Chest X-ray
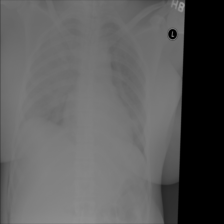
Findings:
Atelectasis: negative
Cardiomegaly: negative
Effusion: negative
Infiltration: negative
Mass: negative
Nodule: negative
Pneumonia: negative
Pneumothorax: positive
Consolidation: negative
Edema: negative
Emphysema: negative
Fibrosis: negative
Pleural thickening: negative
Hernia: negative